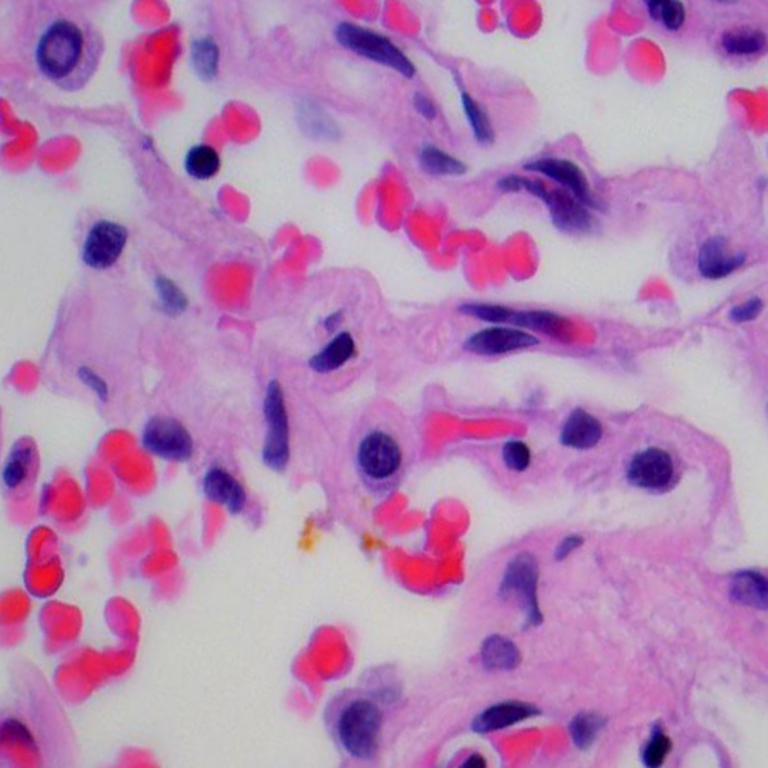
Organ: lung
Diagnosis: benign